Interaction volume radius: 5 \u00c5
Interaction volume height: 25 \u00c5
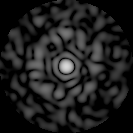
Disorder parameter: 0.8588